Question: I am interested in the <URL> to find the approximate smallest enclosing sphere for a set of points.
I understand the basic concept: ""

I have however been unable to find anything more specific about it anywhere online. How is the growth calculated? How far is the shift towards the new point?
I am looking for either an example implementation or enough information to implement my own solution.
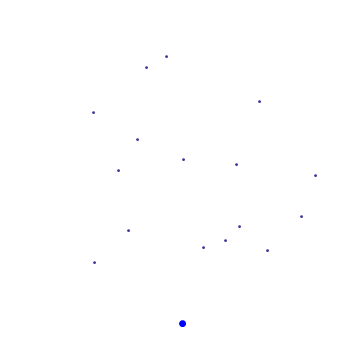
Answer: I realize this post is a year old, but I implemented the bouncing bubble algorithm in C++ and thought maybe some people would find it useful. This is based on the paper by Tian Bo, which I purchased for $18.
'''
BoundSphere calculateBoundSphere(vector<Vertex> vertices){
Vector3D center = vertices[0].position;
float radius = 0.0001f;
Vector3D pos, diff;
float len, alpha, alphaSq;
vector<Vertex>::iterator it;
for (int i = 0; i < 2; i++){
for (it = vertices.begin(); it != vertices.end(); it++){
pos = it->position;
diff = pos - center;
len = diff.length();
if (len > radius){
alpha = len / radius;
alphaSq = alpha * alpha;
radius = 0.5f * (alpha + 1 / alpha) * radius;
center = 0.5f * ((1 + 1 / alphaSq) * center + (1 - 1 / alphaSq) * pos);
}
}
}
for (it = vertices.begin(); it != vertices.end(); it++){
pos = it->position;
diff = pos - center;
len = diff.length();
if (len > radius){
radius = (radius + len) / 2.0f;
center = center + ((len - radius) / len * diff);
}
}
return BoundSphere(center, radius);
}
'''